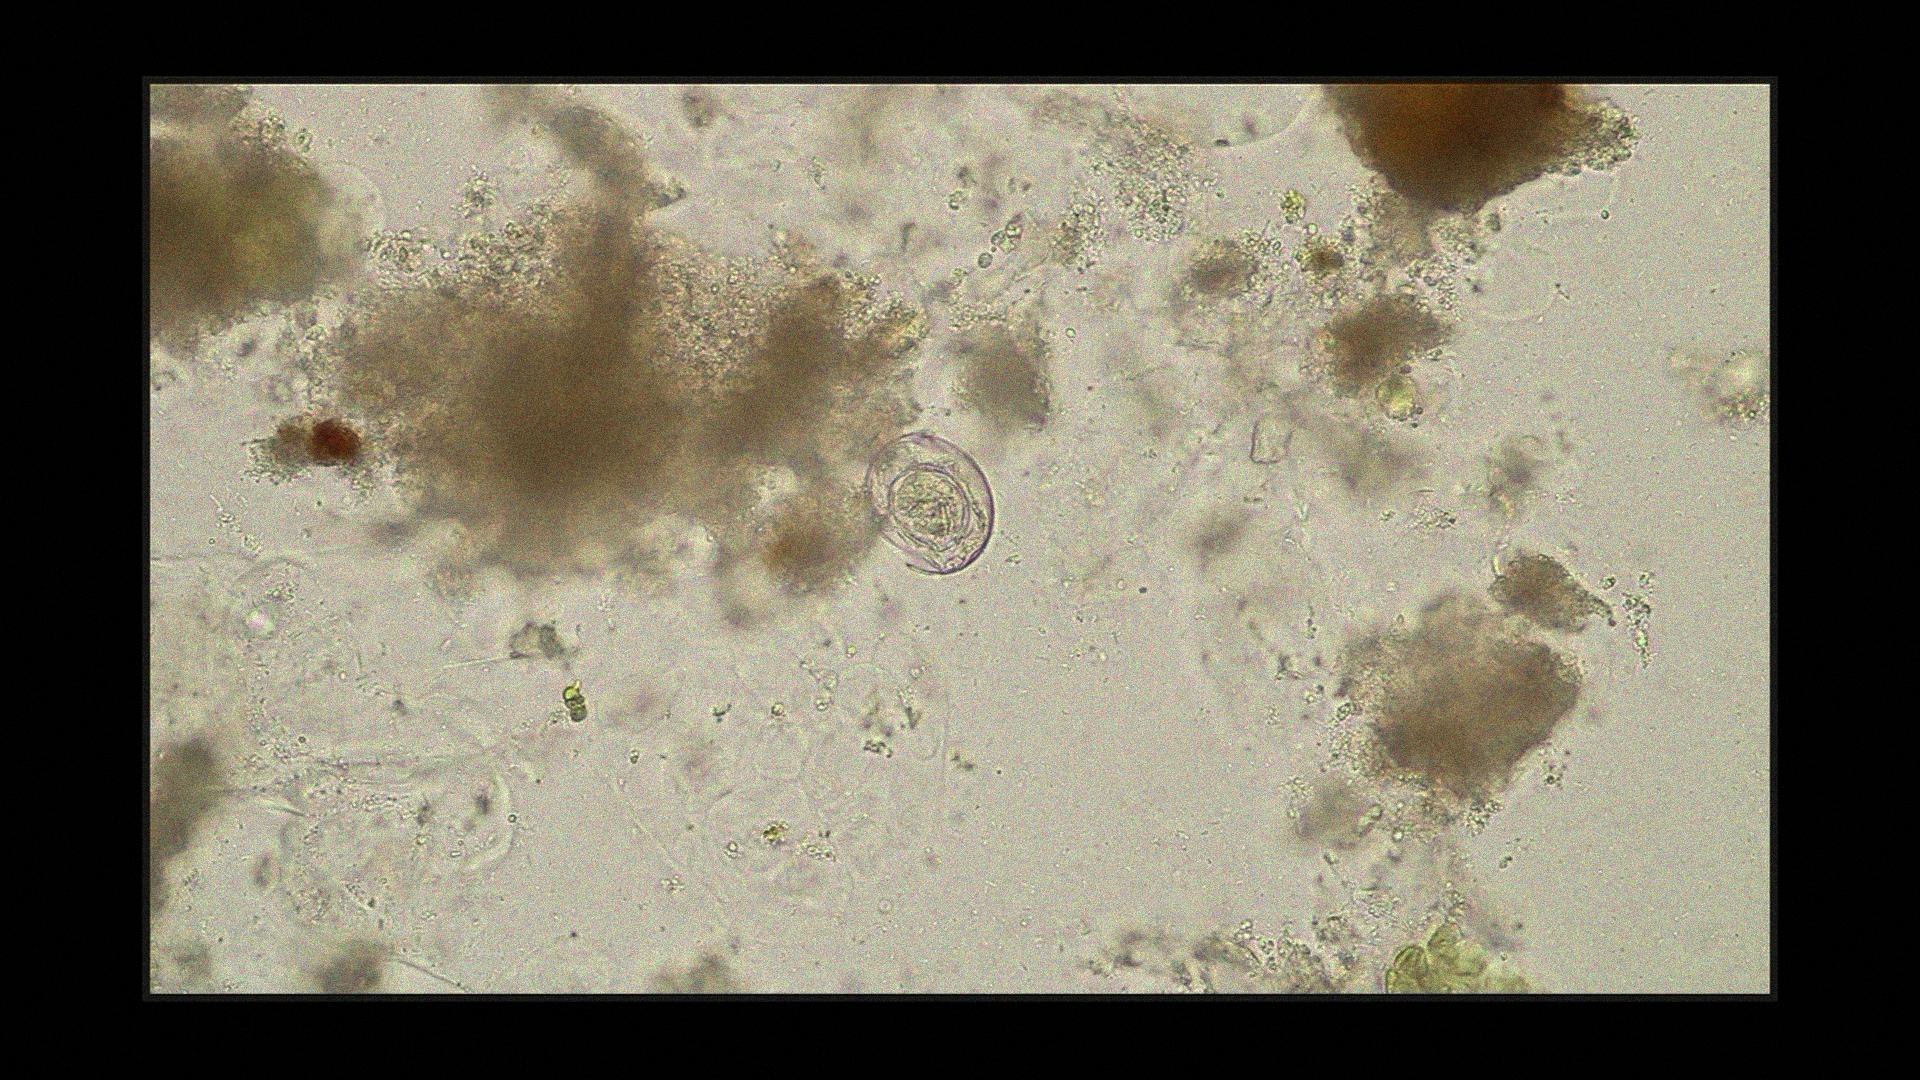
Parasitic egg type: Hymenolepis nana